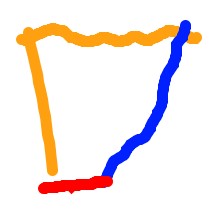
Shape: trapezoid